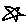
Label: star